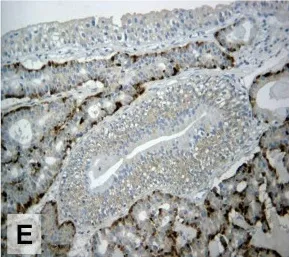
Composite figure of carcinoid tumor of urinary bladder. C-D-E) diffusely positive synaptophysin, chromogranin, and calcitonin immunostaining of tumor cells, respectively.
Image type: pathology (immunostaining)